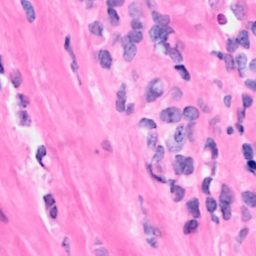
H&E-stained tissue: Breast